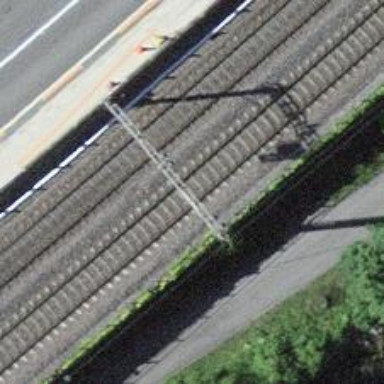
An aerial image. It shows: Railway signal.